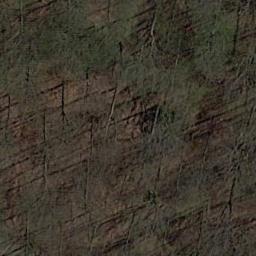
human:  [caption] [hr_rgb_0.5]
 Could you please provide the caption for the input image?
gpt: This is a dense forest .

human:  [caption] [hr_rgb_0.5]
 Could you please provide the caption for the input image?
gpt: Many withered trees are in a forest .

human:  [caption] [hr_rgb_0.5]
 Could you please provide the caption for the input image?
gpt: The forest is on the bare land .

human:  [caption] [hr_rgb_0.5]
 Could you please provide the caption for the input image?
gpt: The forest has some sparse green trees randomly arranged and the forest soil is deep yellow .

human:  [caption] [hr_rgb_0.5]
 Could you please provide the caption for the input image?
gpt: A sparse forest with some withered trees .